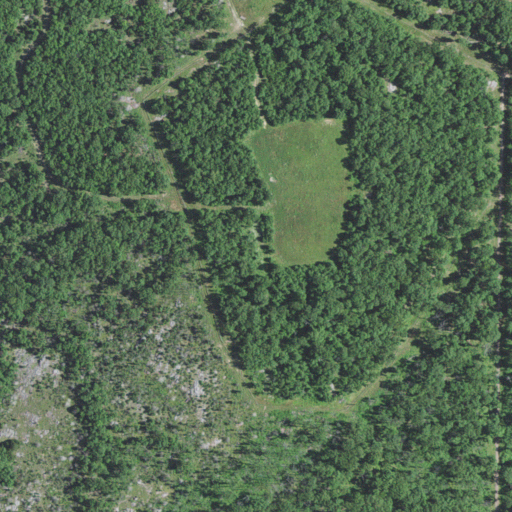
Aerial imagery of mountain in Missouri named Sulphur Mountain containing deciduous forest and shrub